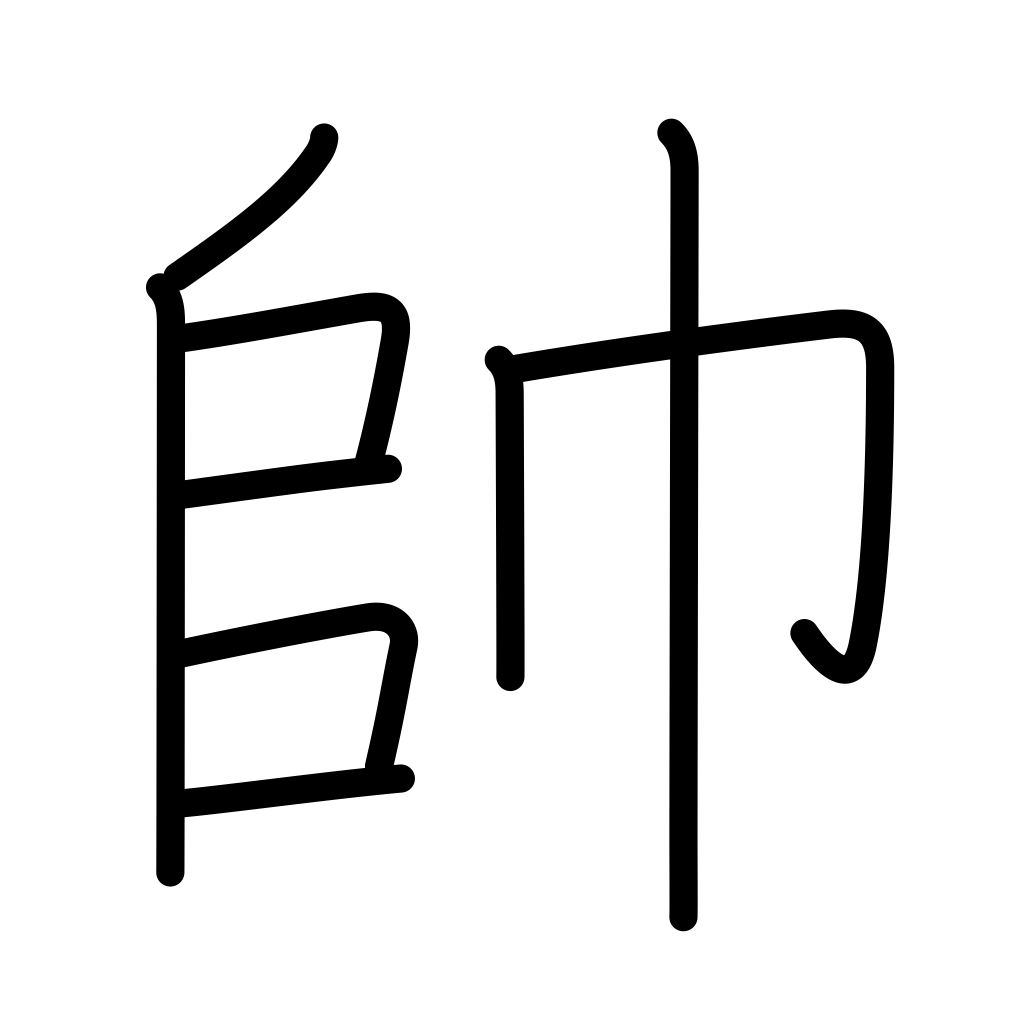
Meaning: commander, leading troops, governor